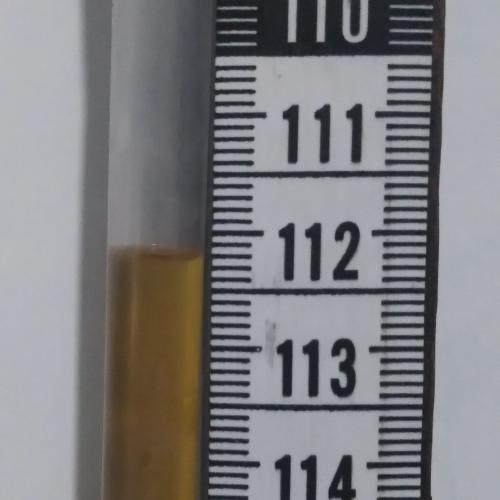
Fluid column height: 112.2 cm